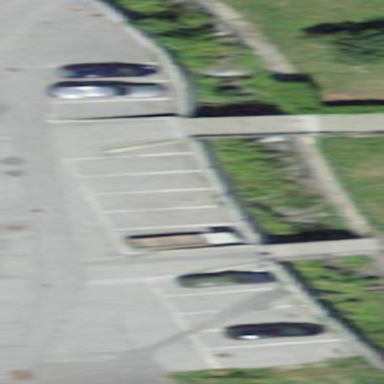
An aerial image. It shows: Parking area.